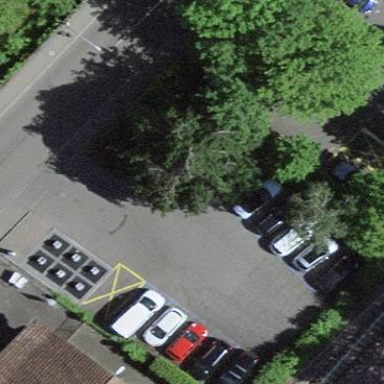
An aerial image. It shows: Parking area with surface.